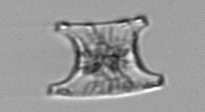
Label: Eucampia